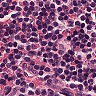
Metastatic tissue present: no